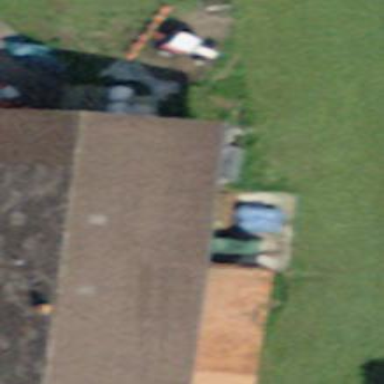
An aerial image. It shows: Farm building.